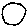
Label: circle